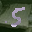
Label: 5